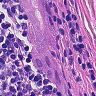
Metastatic tissue present: yes